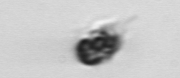
Label: Mesodinium